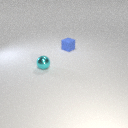
small cyan metal sphere to the left of small blue rubber cube